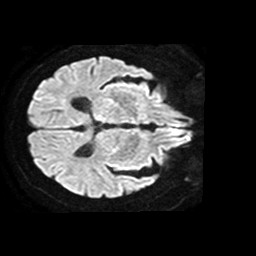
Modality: TRACE
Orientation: axial
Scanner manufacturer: philips
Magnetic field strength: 1.5 T
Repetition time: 3.547 s
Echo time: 0.09411 s